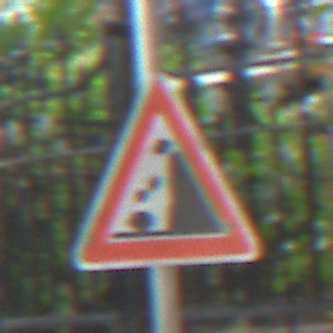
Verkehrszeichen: SteinschlagRechts
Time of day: MorningAfternoon
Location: Outdoor (Urban)
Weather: Overcast
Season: NotSpecified
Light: Natural